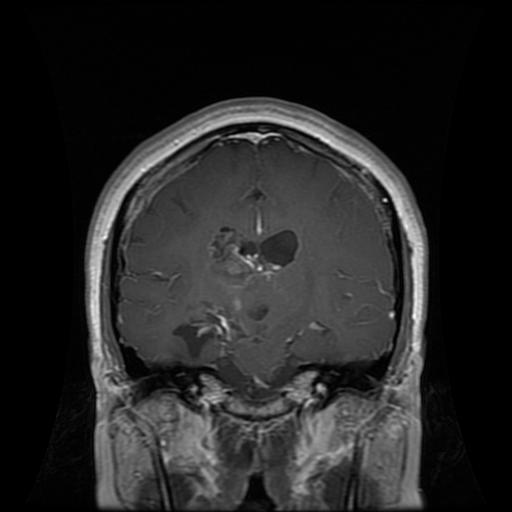
Label: glioma